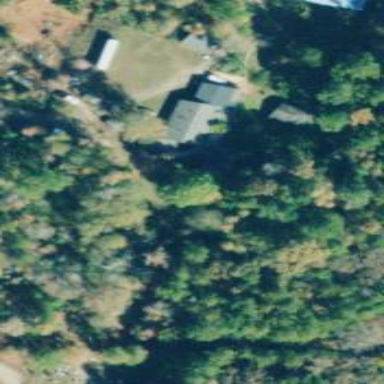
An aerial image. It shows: Simple and straightforward house.